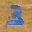
Label: 3